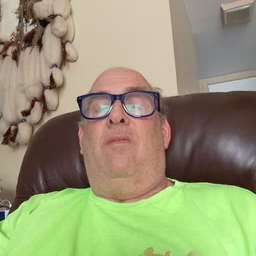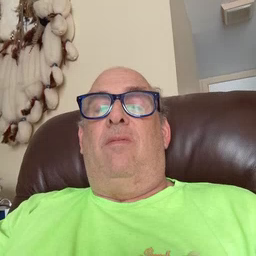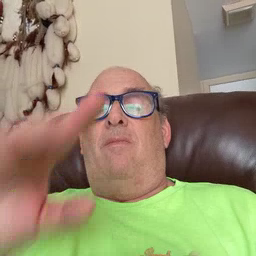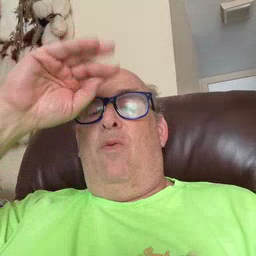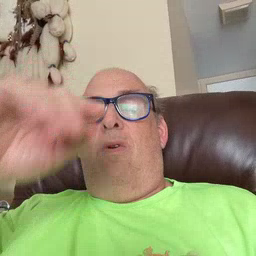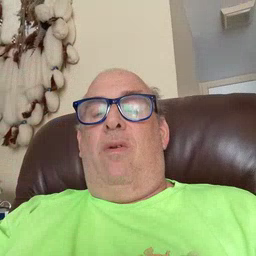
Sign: boy